Question: I'm reading the GAS documentation on scriptProperties and I found this:

Should the keyword 'special' be between within quotation marks? (this way: 'ScriptProperties.setProperties({'special': 'sauce', 'meaning': 42}, true);')
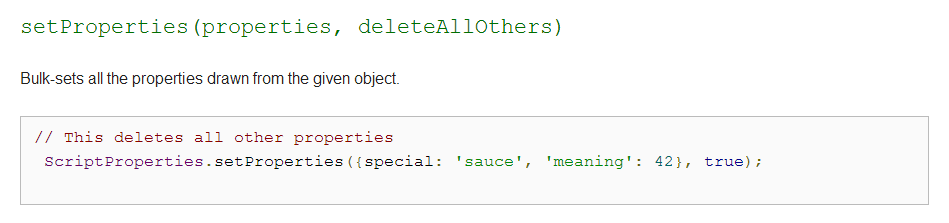
Answer: Its valid javascript. Did you try it?